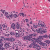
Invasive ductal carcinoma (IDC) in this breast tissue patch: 0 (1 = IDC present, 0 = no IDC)